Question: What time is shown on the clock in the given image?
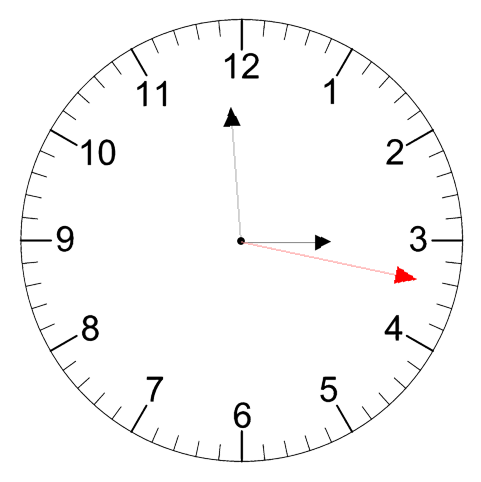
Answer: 02:59:17